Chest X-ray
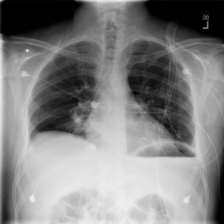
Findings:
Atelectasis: positive
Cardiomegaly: negative
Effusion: negative
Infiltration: positive
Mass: negative
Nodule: negative
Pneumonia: negative
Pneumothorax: negative
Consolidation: positive
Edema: negative
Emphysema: negative
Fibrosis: negative
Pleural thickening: negative
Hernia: negative